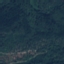
Land use / land cover: Forest